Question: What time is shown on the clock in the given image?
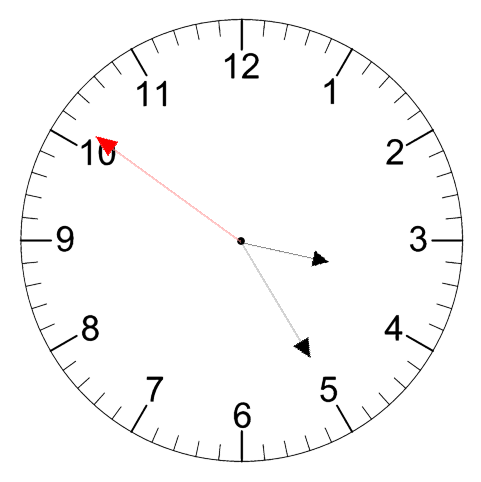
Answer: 03:24:51